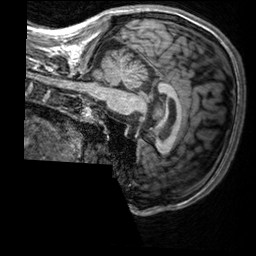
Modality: T1w
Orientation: sagittal
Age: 23
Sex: male
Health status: healthy
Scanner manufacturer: siemens
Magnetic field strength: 3 T
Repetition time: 2.3 s
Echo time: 0.00303 s